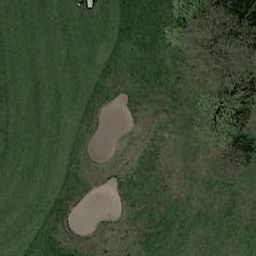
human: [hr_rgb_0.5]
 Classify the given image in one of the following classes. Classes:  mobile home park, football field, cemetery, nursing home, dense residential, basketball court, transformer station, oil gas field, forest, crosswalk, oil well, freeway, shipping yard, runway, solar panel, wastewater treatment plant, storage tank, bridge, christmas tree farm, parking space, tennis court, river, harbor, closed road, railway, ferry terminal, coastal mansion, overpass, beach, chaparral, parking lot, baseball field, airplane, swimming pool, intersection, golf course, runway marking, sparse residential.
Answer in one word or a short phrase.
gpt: golf course